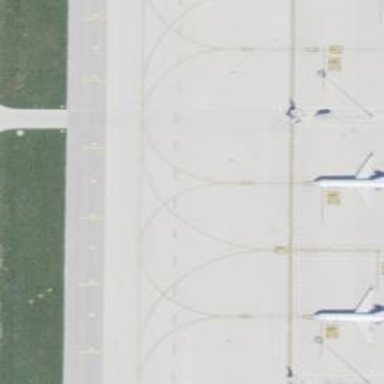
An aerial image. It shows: Image of taxiway at airport.